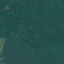
Land use / land cover class: Forest